Field crop: tomato
Growth stage: 2
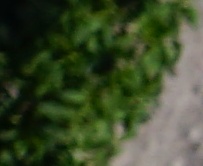
Species: tomato